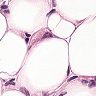
Metastatic tissue present: yes